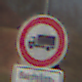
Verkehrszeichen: VerbotFuerKraftfahrzeugeUeberDreiKommaFuenfTonnen
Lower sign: SonstigeFahrzeugePersonengruppenFrei1
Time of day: MorningAfternoon
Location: Outdoor (Suburban)
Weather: PartlyCloudy
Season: NotSpecified
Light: Natural